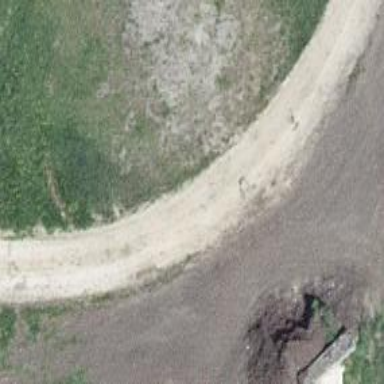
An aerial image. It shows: Gravel track with grade2 tracktype.